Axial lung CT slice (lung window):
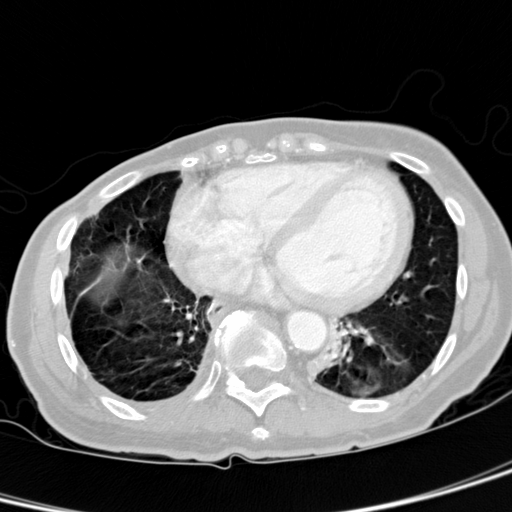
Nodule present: no